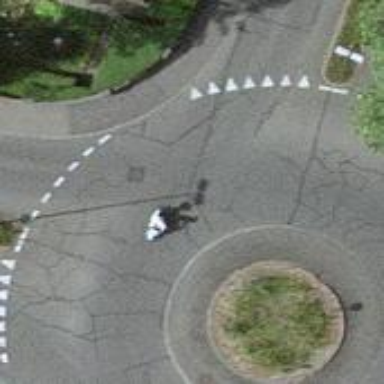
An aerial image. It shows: Tertiary road with asphalt surface leading to roundabout.